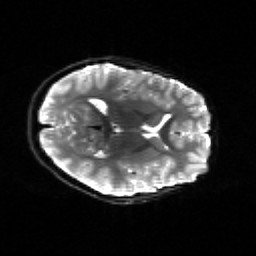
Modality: sbref
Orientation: axial
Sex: female
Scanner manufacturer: siemens
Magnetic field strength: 3 T
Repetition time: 5 s
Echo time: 0.071 s